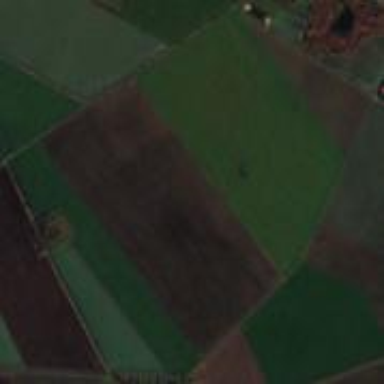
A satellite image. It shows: Picturesque farmland scene.